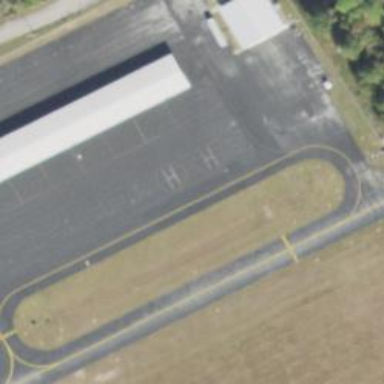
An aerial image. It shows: Image showing helipad at airport.